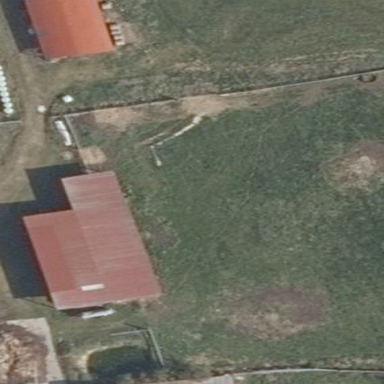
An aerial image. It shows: Stable building.